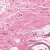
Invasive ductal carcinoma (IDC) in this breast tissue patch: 0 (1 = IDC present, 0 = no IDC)